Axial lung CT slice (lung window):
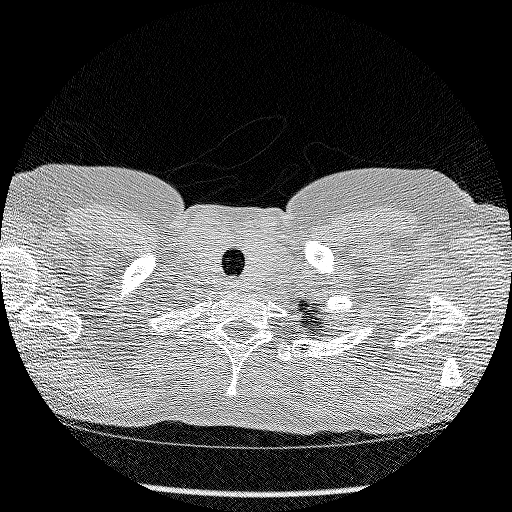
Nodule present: no